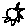
Label: sun